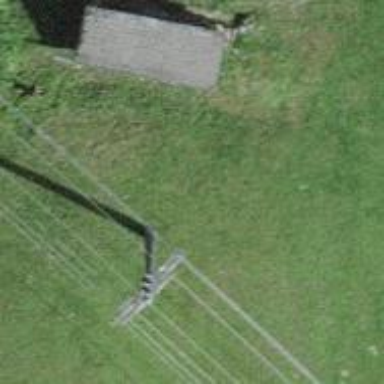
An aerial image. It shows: Power tower.